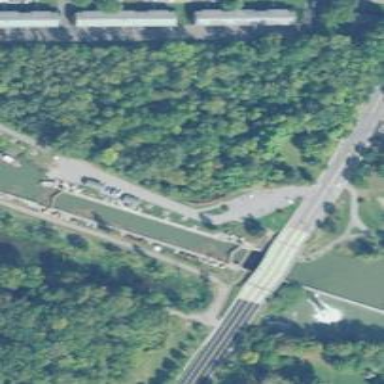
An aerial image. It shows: Lock gate along waterway.